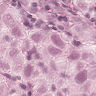
Metastatic tissue present: yes